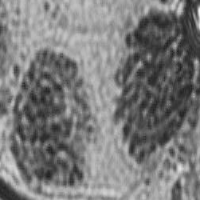
Label: telophase